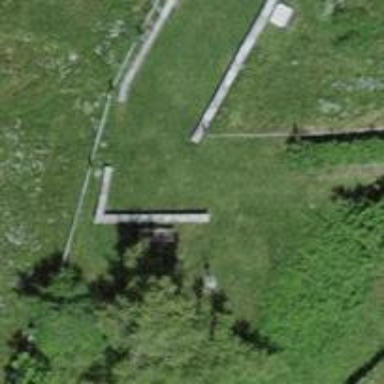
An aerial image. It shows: Bench for seating.